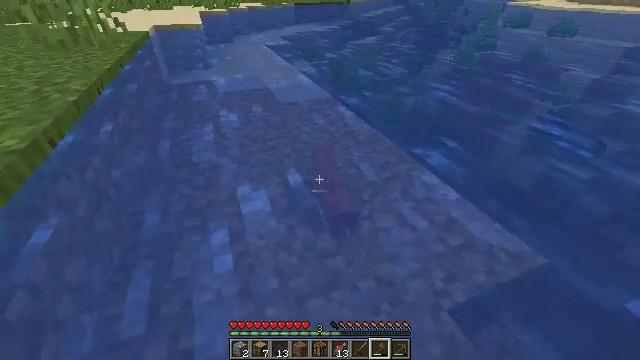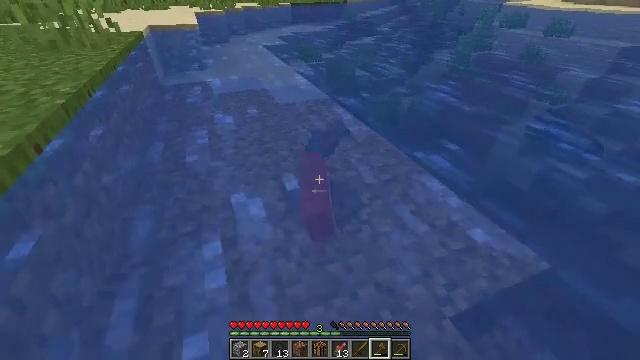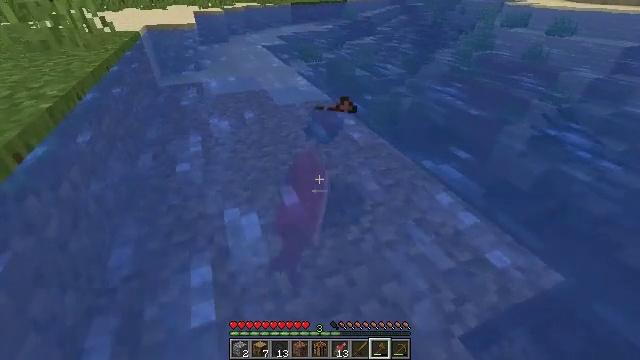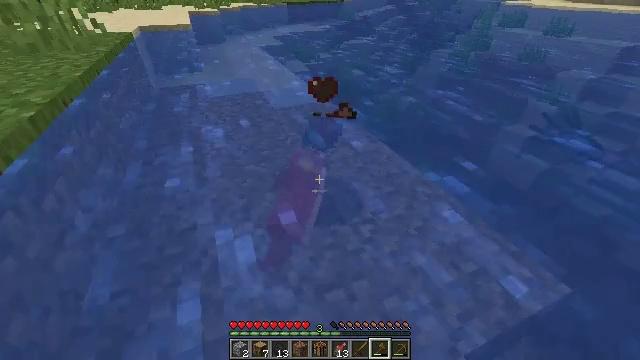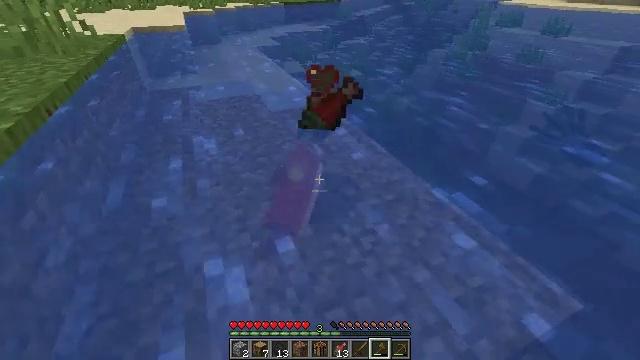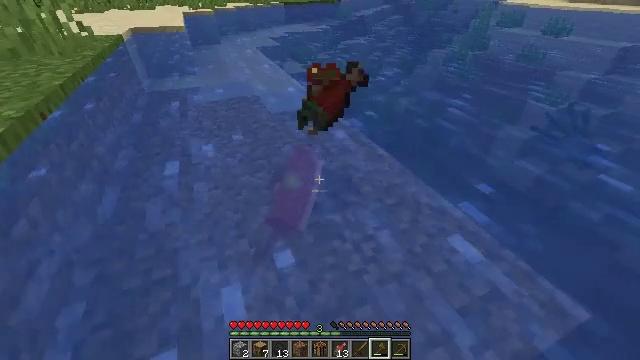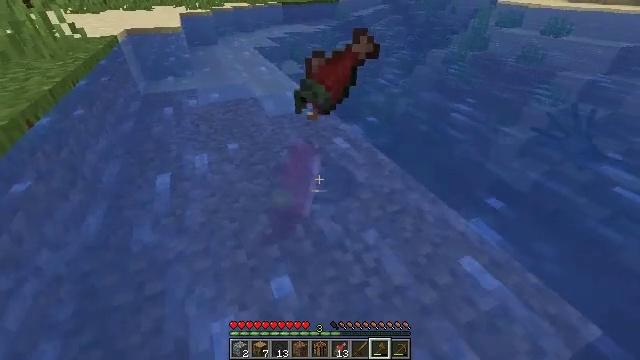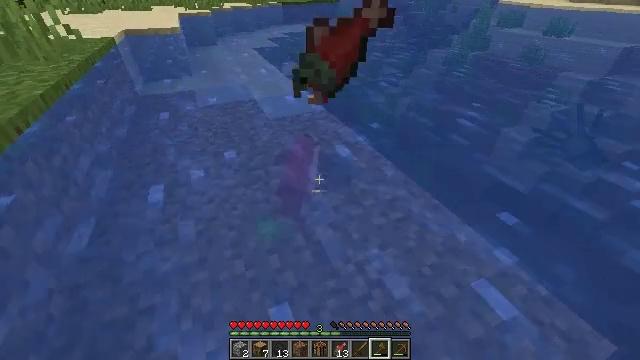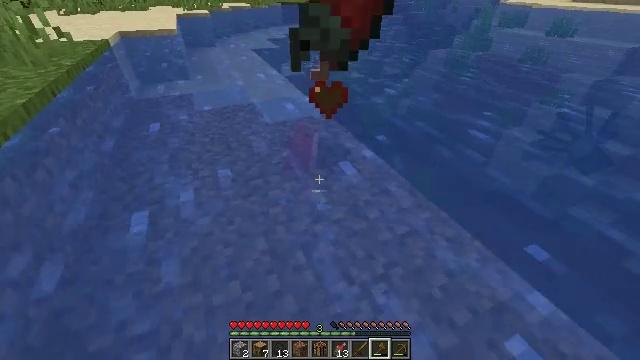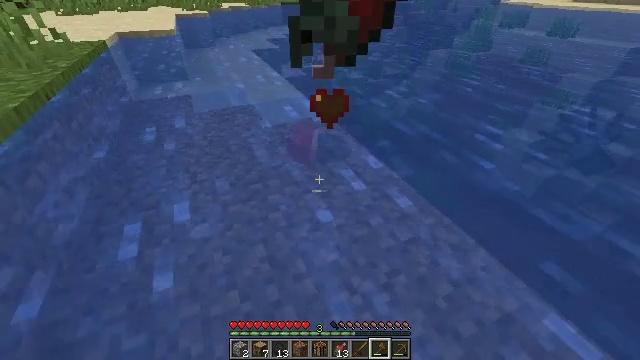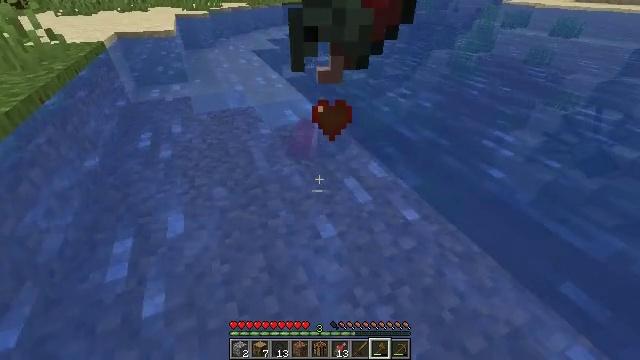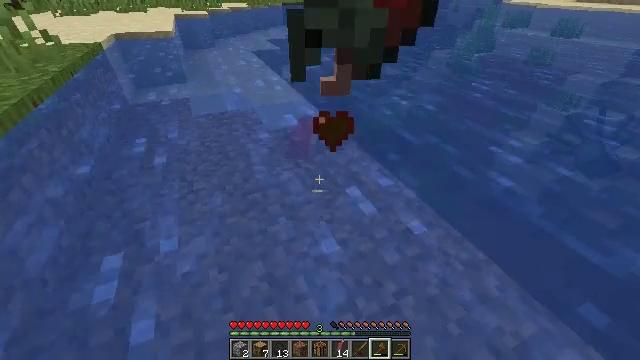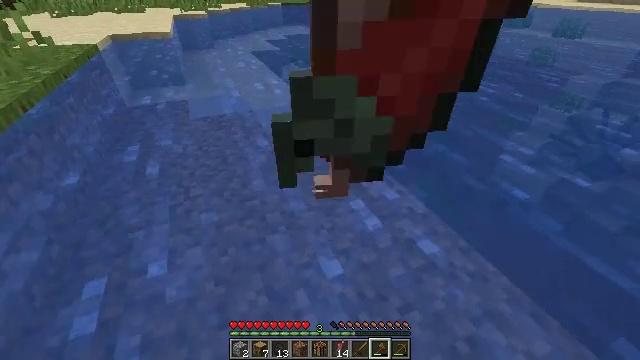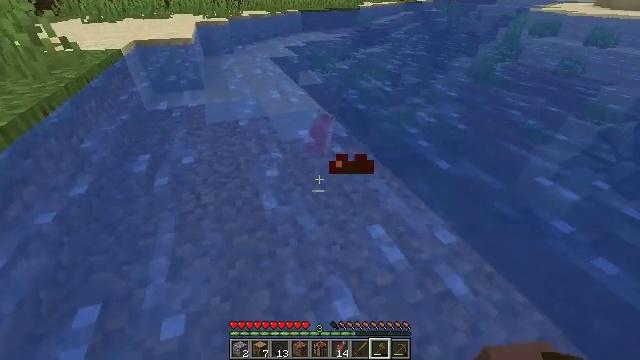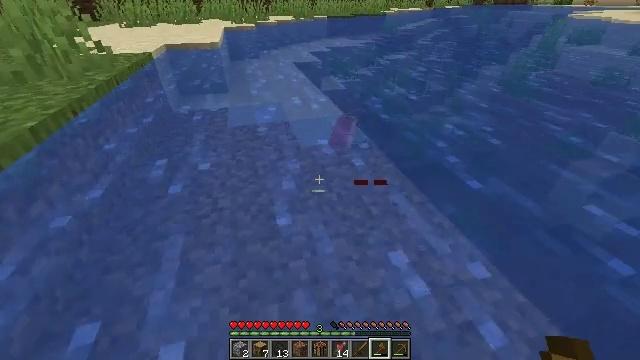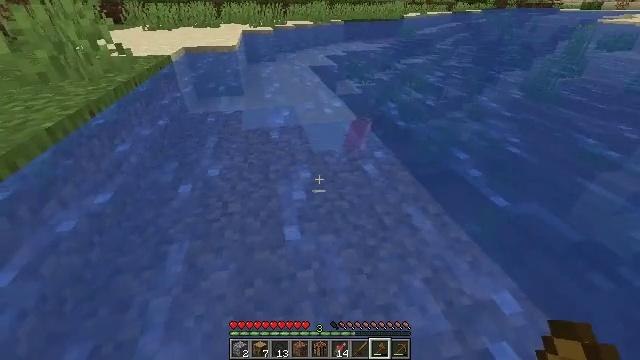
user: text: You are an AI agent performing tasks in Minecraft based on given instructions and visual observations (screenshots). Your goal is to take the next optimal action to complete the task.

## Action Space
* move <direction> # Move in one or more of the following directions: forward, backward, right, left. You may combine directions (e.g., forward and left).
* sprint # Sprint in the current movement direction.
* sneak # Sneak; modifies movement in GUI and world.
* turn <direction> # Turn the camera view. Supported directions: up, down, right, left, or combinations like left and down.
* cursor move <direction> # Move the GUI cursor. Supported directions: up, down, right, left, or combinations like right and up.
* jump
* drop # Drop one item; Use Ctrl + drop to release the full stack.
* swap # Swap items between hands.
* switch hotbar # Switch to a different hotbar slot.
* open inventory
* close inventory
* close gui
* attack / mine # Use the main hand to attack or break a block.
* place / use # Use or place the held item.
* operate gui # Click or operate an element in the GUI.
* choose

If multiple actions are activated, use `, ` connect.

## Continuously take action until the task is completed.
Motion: motion action
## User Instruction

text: Hunt fish.
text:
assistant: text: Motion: move forward
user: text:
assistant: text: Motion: move forward
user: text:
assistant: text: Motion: move forward
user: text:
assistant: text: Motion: move forward
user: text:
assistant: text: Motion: move forward
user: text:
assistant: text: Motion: move forward
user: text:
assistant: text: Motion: move forward
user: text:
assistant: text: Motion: move forward
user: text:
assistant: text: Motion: move forward
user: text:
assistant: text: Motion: move forward
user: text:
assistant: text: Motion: move forward
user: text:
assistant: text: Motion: move forward
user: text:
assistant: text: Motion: move forward, turn left and up
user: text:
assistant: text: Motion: move forward, turn left
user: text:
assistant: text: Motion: move forward, turn left
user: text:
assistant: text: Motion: move forward, turn left
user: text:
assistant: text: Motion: move forward and move right, turn left
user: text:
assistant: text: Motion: move forward and move right, turn left
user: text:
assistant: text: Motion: move forward and move right, turn left
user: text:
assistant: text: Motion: move forward and move right, turn left
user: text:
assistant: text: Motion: move right, turn left
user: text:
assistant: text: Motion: move left, turn left and up
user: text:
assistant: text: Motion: move left, turn left and up
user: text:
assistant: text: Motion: move forward and move left, turn left and up
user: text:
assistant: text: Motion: move forward and move left, turn left and up
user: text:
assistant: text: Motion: move forward and move left, turn left
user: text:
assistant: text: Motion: move forward and move left, turn left
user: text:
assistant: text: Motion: move forward and move left, turn left
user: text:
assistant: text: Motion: move forward and move left, turn left and up
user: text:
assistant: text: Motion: move forward and move left, turn left and up